Question: Actually I have to take the sequence number in $Revisions field.

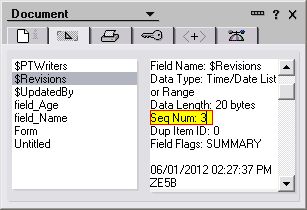
Answer: Try this, @Elements($Revisions)